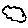
Label: cloud